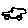
Label: car